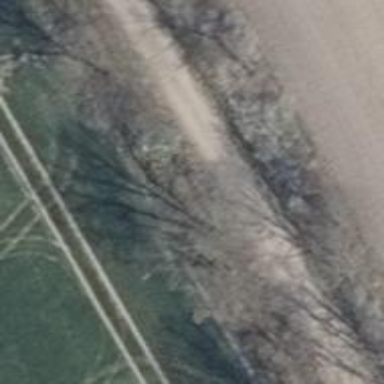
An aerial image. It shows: Row of trees in natural setting.